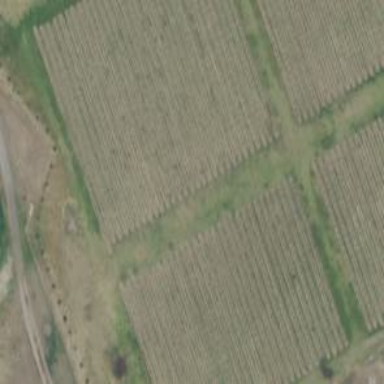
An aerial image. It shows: Agricultural area marked by row of trees.